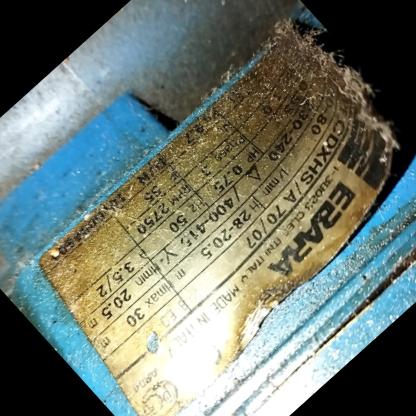
Klasa: tabliczka-znamionowa